Question: I have created a simple hook for a Liferay site I have. It contains a 404.jsp that overrides the default Liferay 404. It works fine if I type in a specific page. For example:
Going to <URL> throws
> SEVERE: PWC6117: File "C%3A%5Cbundles%5Cliferay-portal-6.1.0-ce-ga1%5Cglassfish-3.1.1%5Cdomains%5Cdomain1%5Capplications%5Cliferay-portal%5Cjooky.jsp" not found
in my Glassfish server log and redirects me to my custom /errors/404.jsp without a problem.
However, going to <URL> throws a different error
> INFO: 14:07:41,790 INFO [PortalImpl:4873] Current URL /jooky generates exception: null
and redirects to a page within the portal that looks like this:

Can anyone help me redirect these non-file type URL's to my 404 page as well?
Thanks.
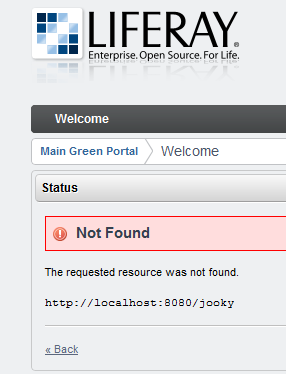
Answer: I was still struggling to figure out how to do this until I read the section in the <URL>".
That told me exactly what I needed to know. Where the 404.jsp file should be stored in my hook, why there was a .portal.jsp file appearing in my liferay installation, etc.
One other critical thing that was mentioned was the addition required to the portal-ext.properties file.
I had to add the following:
'''
# 404 page
layout.show.http.status=true
layout.friendly.url.page.not.found=/errors/404.jsp
'''
After a server restart, the 404 page started displaying for all incorrect pages.